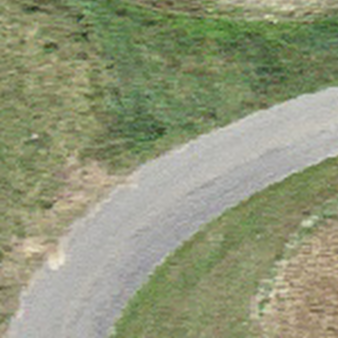
Label: other